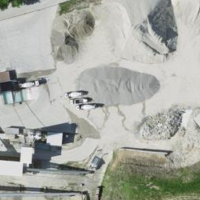
EUNIS habitat code: 56
Species observed at this site:
Pieris rapae
Aeshna cyanea
Chrysotoxum cautum
Aglais urticae
Apis mellifera
Pieris brassicae